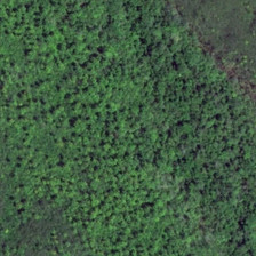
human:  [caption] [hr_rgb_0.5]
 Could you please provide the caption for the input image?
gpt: A lot of trees are planted on this land.

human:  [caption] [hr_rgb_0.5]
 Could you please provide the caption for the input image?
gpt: There are a lot of trees on the land.

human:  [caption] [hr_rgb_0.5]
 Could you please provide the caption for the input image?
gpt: The area of the forest is very wide.

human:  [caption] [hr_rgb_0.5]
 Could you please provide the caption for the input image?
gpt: the forest area is very wide.

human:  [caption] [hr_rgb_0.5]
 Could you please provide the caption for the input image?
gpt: A lot of trees are planted on the ground.